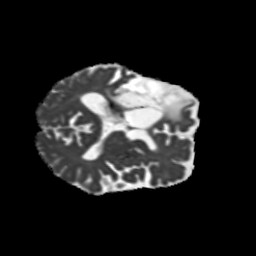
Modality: MD
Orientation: axial
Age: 71
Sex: female
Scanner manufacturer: siemens
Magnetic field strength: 3 T
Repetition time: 5.25 s
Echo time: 0.08 s